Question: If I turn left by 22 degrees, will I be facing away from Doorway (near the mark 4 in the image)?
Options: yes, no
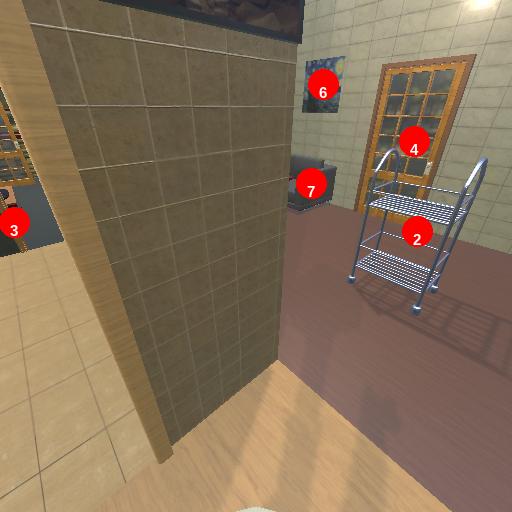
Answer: yes